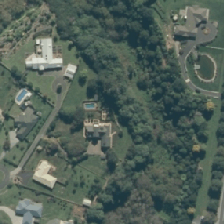
Land cover: urban_build_up